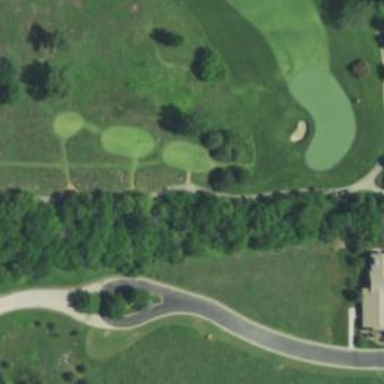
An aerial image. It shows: Path for both road and golf.